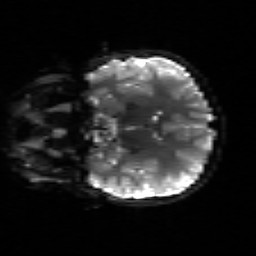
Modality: sbref
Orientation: coronal
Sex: male
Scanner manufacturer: siemens
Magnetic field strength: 3 T
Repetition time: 5 s
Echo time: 0.071 s